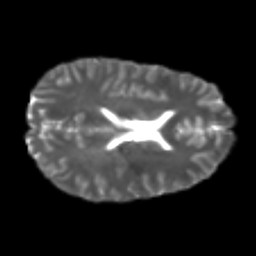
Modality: T2w
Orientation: axial
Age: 23
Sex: male
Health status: healthy
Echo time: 0.074 s